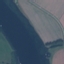
Land use / land cover: River